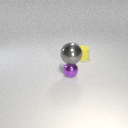
small purple metal sphere in front of small yellow rubber cylinder